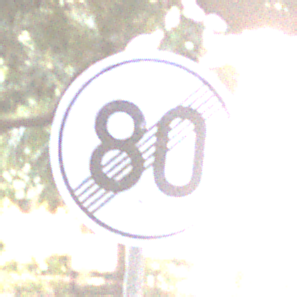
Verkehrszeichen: EndeGeschwindigkeit80
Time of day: MorningAfternoon
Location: Outdoor (Suburban)
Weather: PartlyCloudy
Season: NotSpecified
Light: Natural